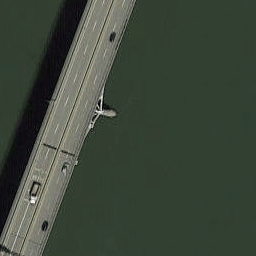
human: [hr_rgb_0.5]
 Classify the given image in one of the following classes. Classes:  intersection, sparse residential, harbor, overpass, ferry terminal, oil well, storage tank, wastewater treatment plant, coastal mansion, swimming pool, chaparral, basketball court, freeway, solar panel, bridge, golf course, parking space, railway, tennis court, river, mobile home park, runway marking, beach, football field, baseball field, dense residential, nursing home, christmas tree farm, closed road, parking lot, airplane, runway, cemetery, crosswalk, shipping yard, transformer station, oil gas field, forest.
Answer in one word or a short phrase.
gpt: bridge